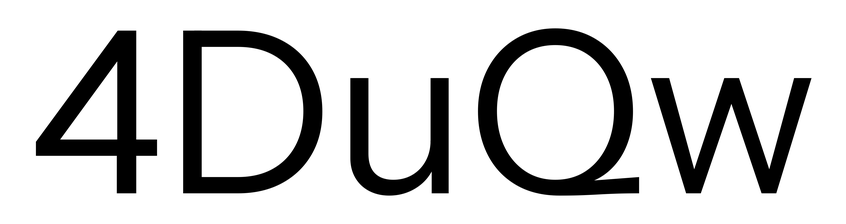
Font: InstrumentSans_Regular